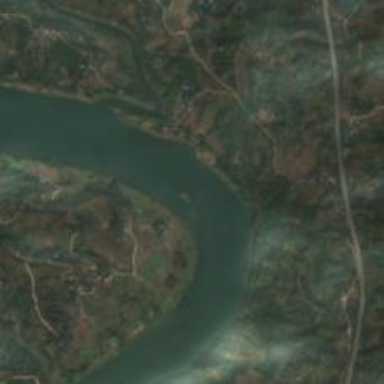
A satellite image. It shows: Beautiful view of river.